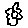
Label: flower